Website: walmart
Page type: billing-address
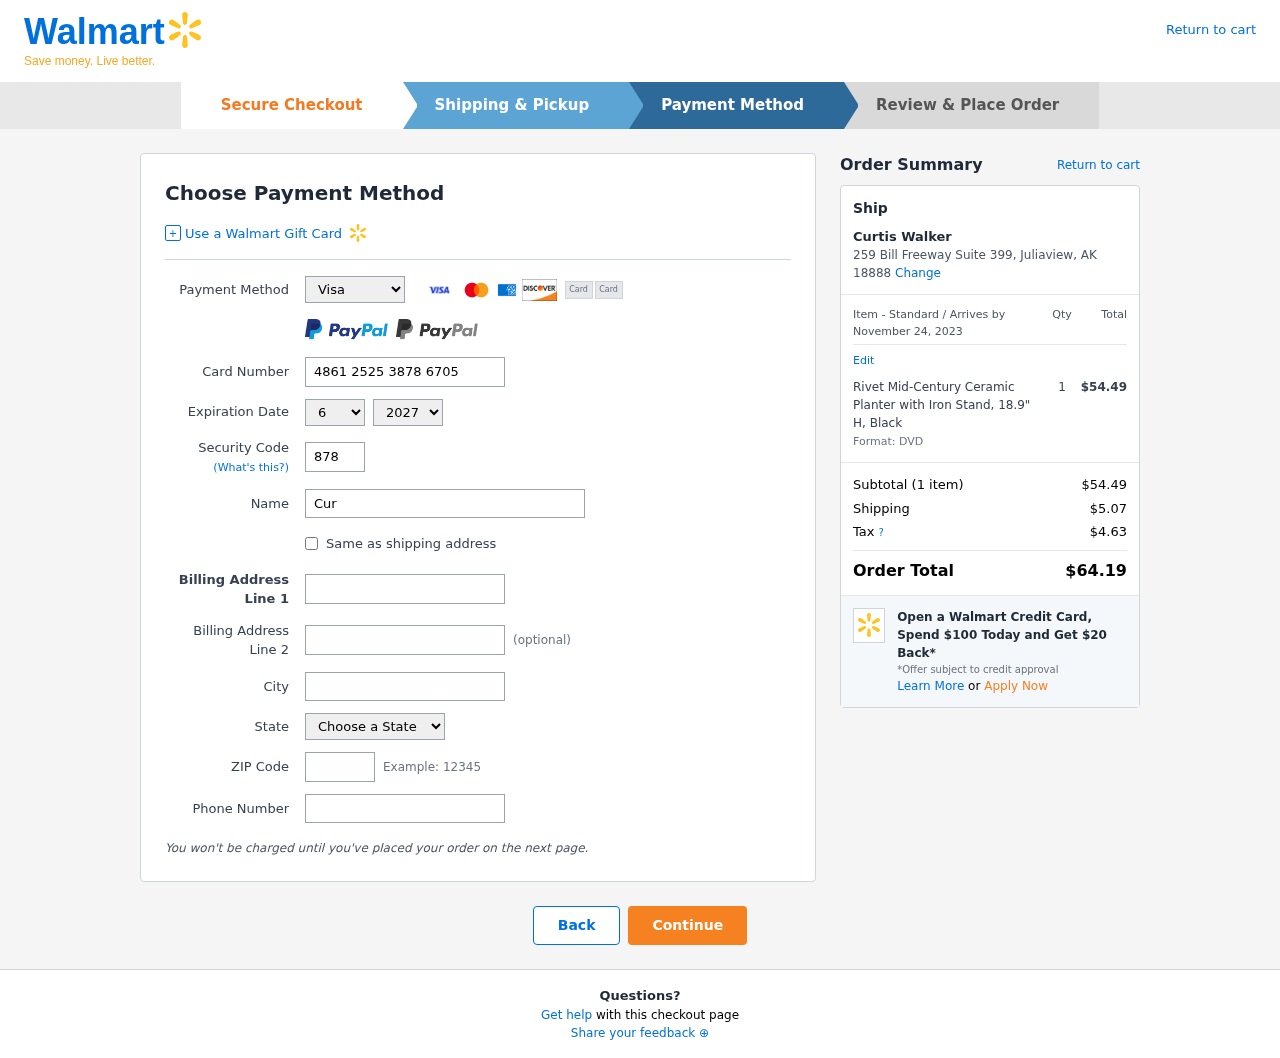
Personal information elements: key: PII_CARD_CVV
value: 878
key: PII_CARD_EXPIRY_MONTH
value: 06
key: PII_CARD_EXPIRY_YEAR
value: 27
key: PII_CARD_NUMBER
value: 4861 2525 3878 6705
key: PII_CARD_TYPE
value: Visa
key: PII_CITY
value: Juliaview
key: PII_CITY_STATE_ZIP
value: Juliaview, AK 18888
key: PII_FULLNAME
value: Curtis Walker
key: PII_PHONE
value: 7865529897
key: PII_POSTCODE
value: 18888
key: PII_STATE
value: Alaska
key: PII_STREET
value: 259 Bill Freeway Suite 399
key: PII_STREET2
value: Apt. 136
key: PII_FULLNAME2
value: Curtis Walker
Product elements: key: PRODUCT1_NAME
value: Rivet Mid-Century Ceramic Planter with Iron Stand, 18.9" H, Black
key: PRODUCT1_PRICE
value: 54.49
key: PRODUCT1_QUANTITY
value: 1
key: PRODUCT1_DESC
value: Format: DVD
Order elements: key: ORDER_DELIVERY_DATE
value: November 24, 2023
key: ORDER_NUM_ITEMS
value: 1
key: ORDER_SUBTOTAL
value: $54.49
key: ORDER_SHIPPING_COST
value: $5.07
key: ORDER_TAX
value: $4.63
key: ORDER_TOTAL
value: $64.19